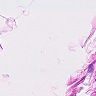
Metastatic tissue present: no